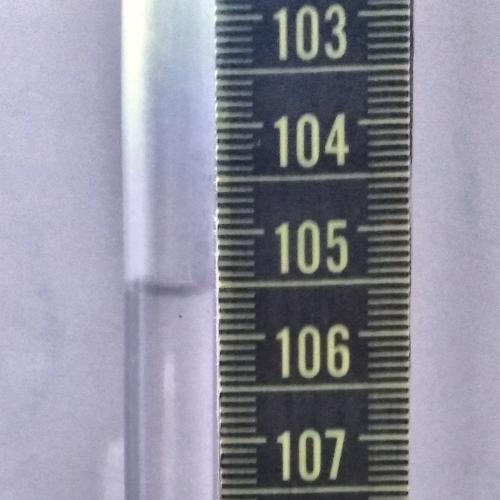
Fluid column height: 105.5 cm